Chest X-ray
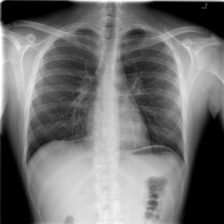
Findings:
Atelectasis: negative
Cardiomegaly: negative
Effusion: negative
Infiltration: negative
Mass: negative
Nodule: negative
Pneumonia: negative
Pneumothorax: negative
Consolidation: negative
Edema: negative
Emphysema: negative
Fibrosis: negative
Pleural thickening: negative
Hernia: negative